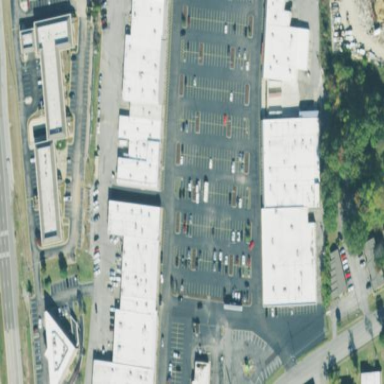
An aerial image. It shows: Mall.